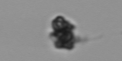
Label: detritus